Question: When going down () multiple times (from current cursor position at 'minOccurs' expands the folded element. It's really annoying, because it only happens from time to time, when caret is exactly above the yellow ellipsis.
Any way how to prevent this behavior?

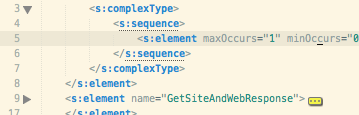
Answer: May want to check out <URL>. It's a more feature complete version of vim mode for ST. I also just tried reproducing your issue with the plugin and it seemed okay. Though it was quick, so I may have missed something.